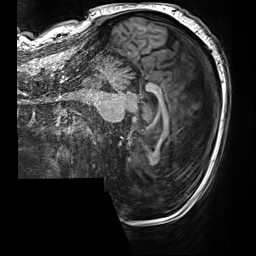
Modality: T1w
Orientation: sagittal
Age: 60
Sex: male
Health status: healthy
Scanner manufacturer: siemens
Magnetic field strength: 3 T
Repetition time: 2.5 s
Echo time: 0.00299 s